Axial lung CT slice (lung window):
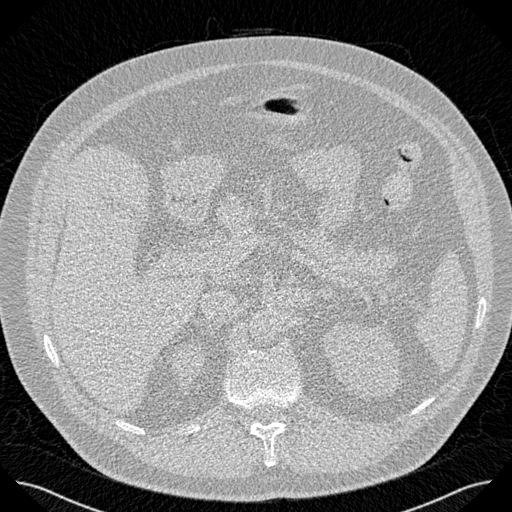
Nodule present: no